Field crop: maize
Growth stage: 2
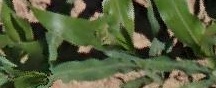
Species: maize